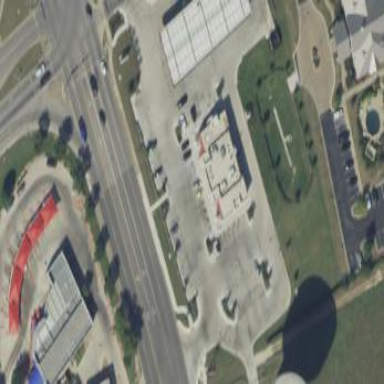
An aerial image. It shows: Fuel station.